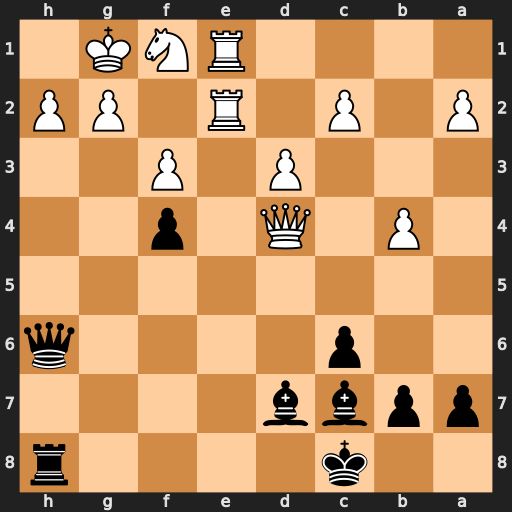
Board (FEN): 2k4r/ppbb4/2p4q/8/1P1Q1p2/3P1P2/P1P1R1PP/4RNK1
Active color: b
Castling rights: -
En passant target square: -
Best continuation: Bb6 Qxb6 axb6